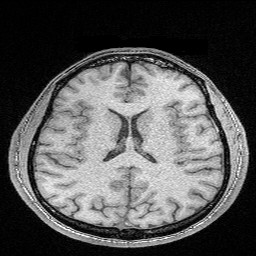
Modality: FLASH
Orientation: coronal
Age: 31
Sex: male